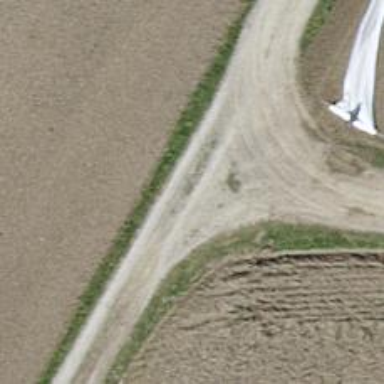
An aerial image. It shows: Track with grade 3 pebblestone surface.